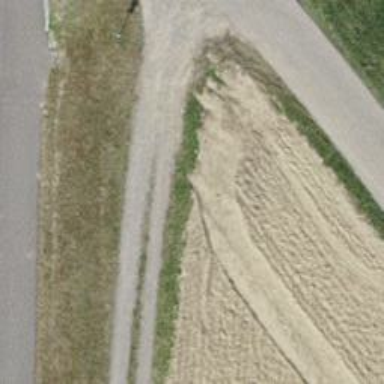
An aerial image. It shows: Compacted grade3 track suitable for agricultural vehicles.